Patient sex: F
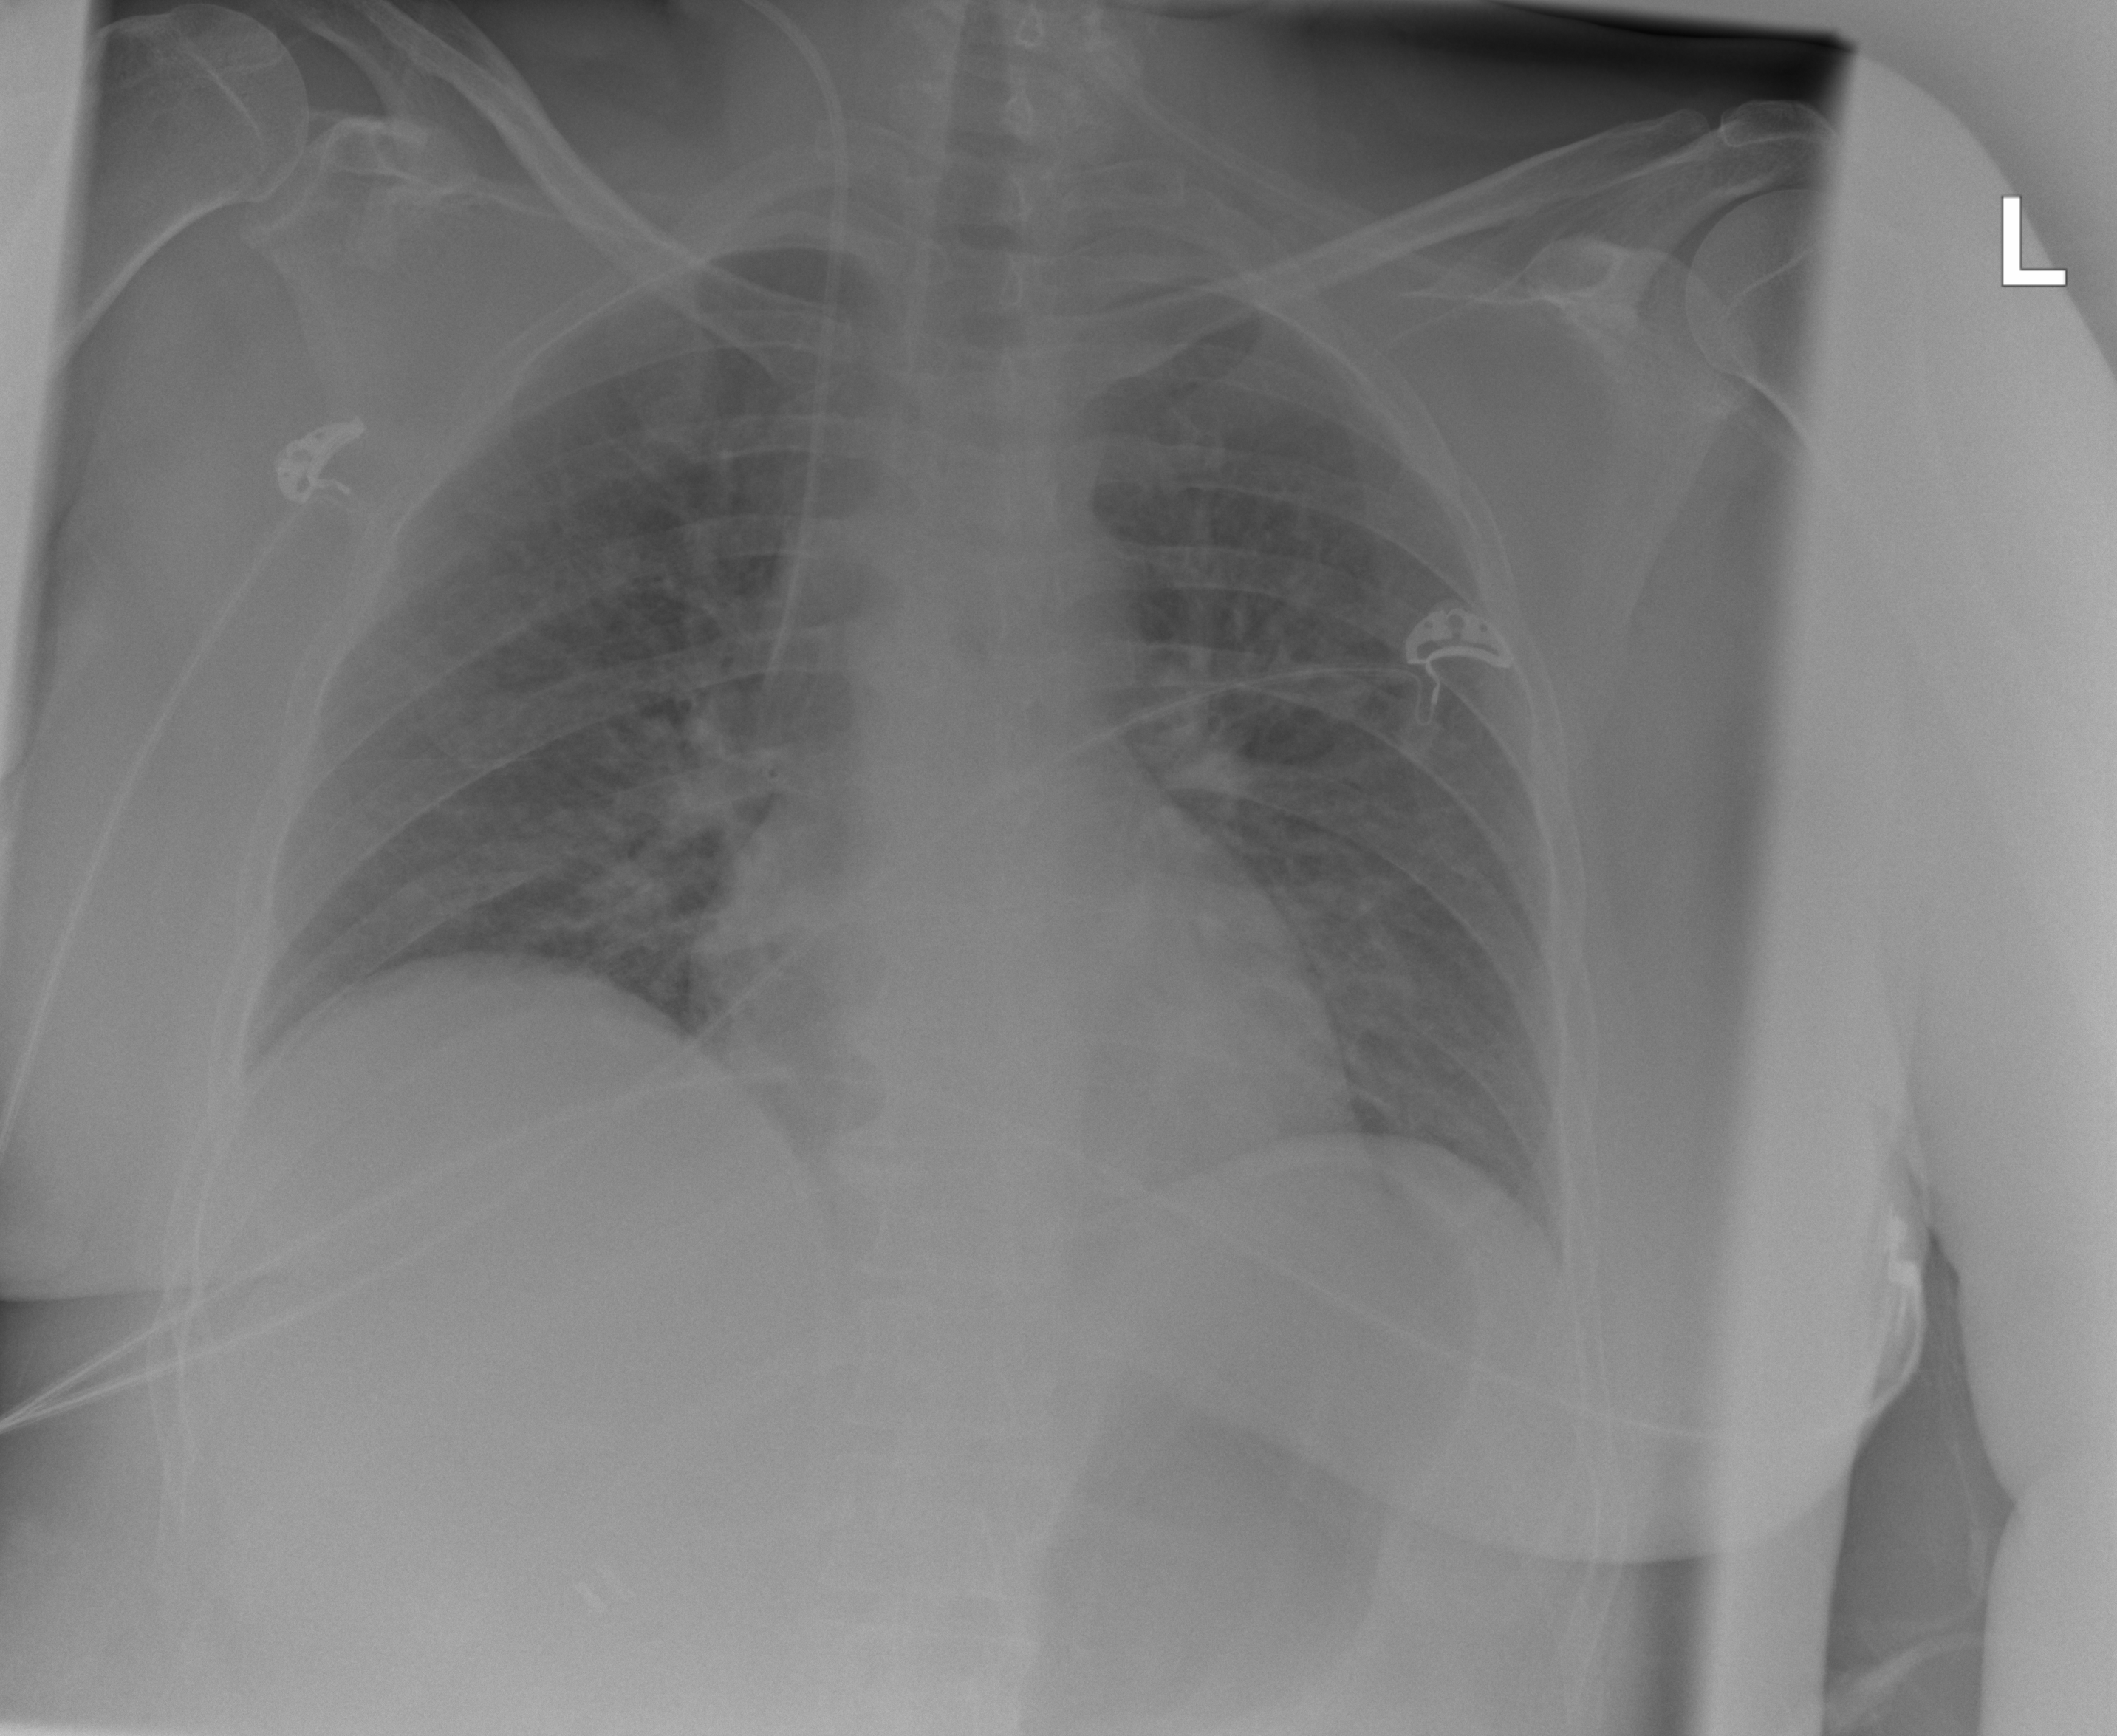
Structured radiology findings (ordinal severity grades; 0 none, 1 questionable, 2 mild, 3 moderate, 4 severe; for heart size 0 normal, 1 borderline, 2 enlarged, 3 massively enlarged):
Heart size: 0
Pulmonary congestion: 1
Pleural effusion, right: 0
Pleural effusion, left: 0
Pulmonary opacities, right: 0
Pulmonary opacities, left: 0
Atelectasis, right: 0
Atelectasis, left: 0